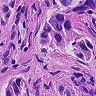
Metastatic tissue present: yes